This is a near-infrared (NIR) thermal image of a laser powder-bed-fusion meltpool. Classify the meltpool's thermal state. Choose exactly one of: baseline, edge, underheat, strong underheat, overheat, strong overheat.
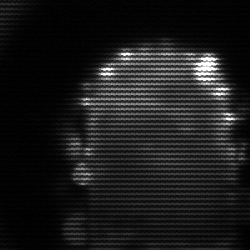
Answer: baseline